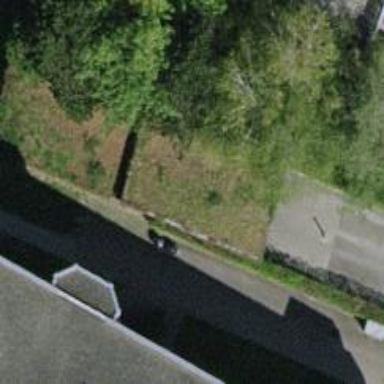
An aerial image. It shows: Driveway tunnel that serves as roadway.